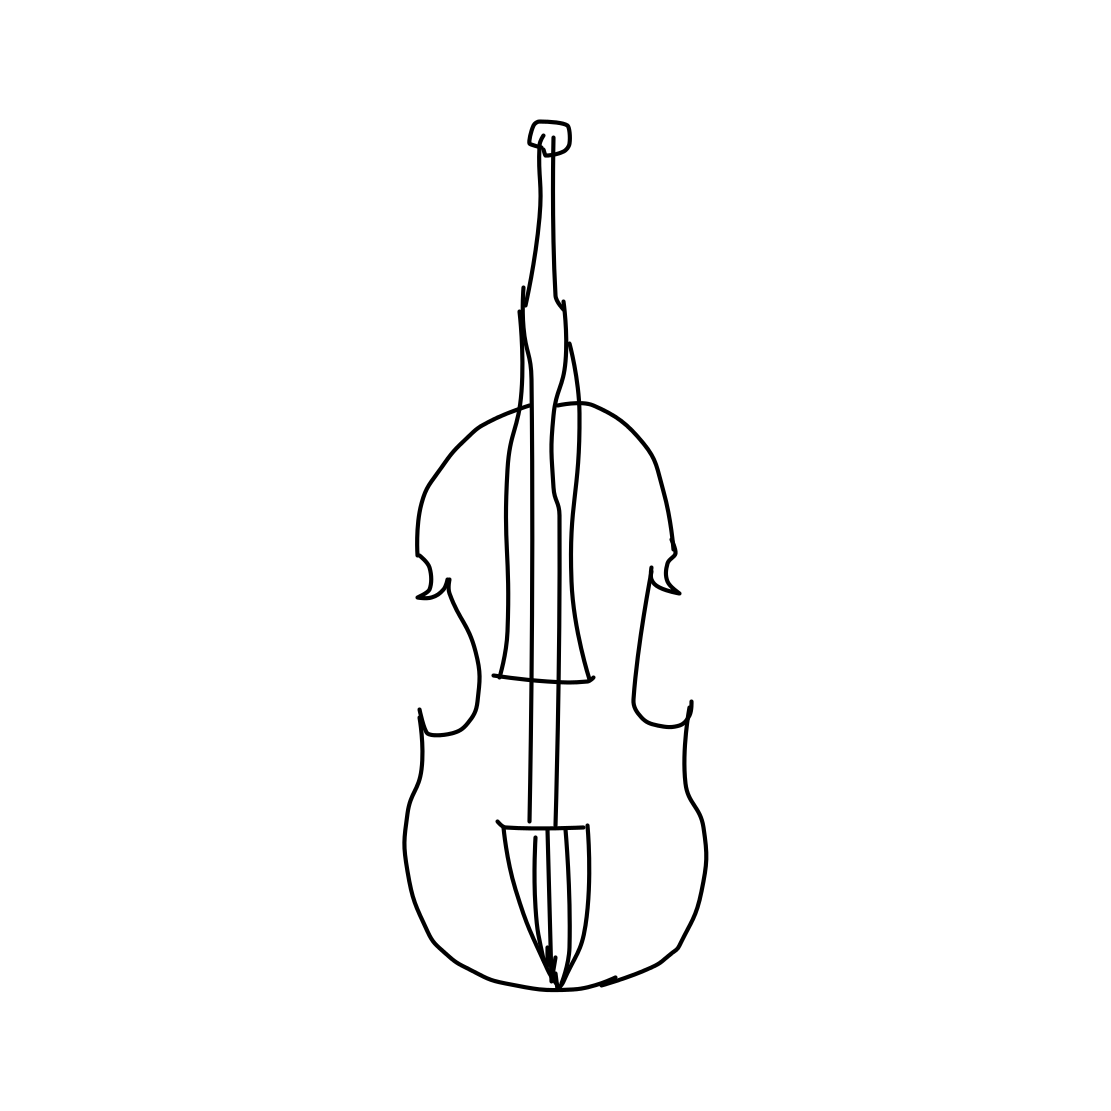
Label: violin